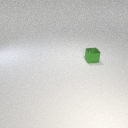
small green metal cube